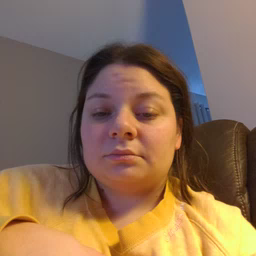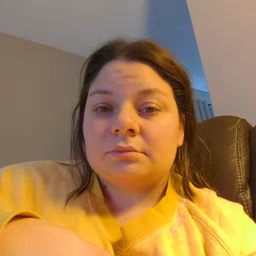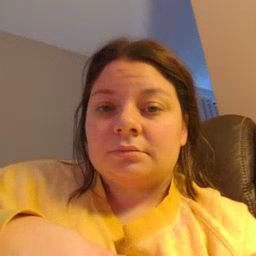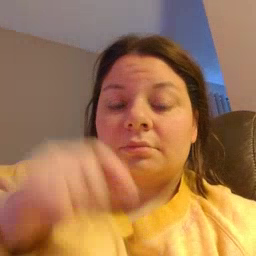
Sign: awake